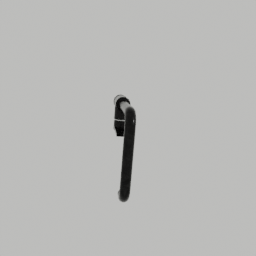
Label: appliances